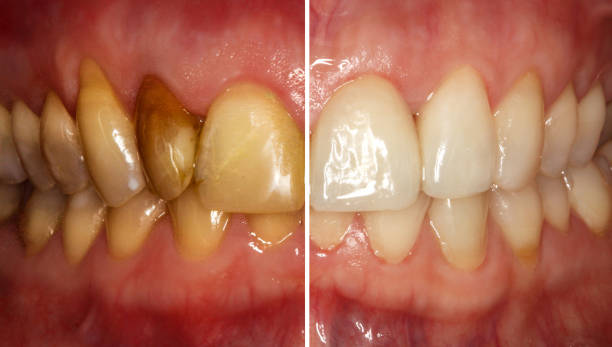
Condition: Gingivitis